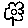
Label: flower